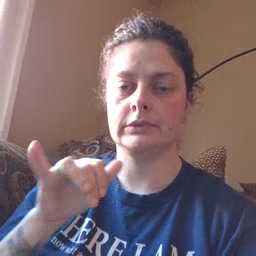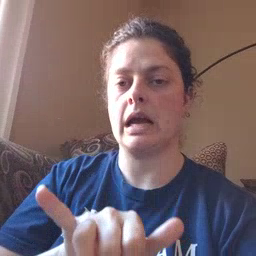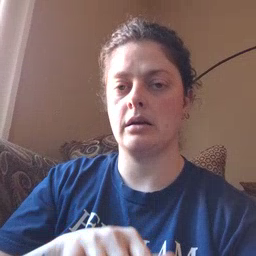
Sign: stay